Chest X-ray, AP view. Patient: 56 years old, sex F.
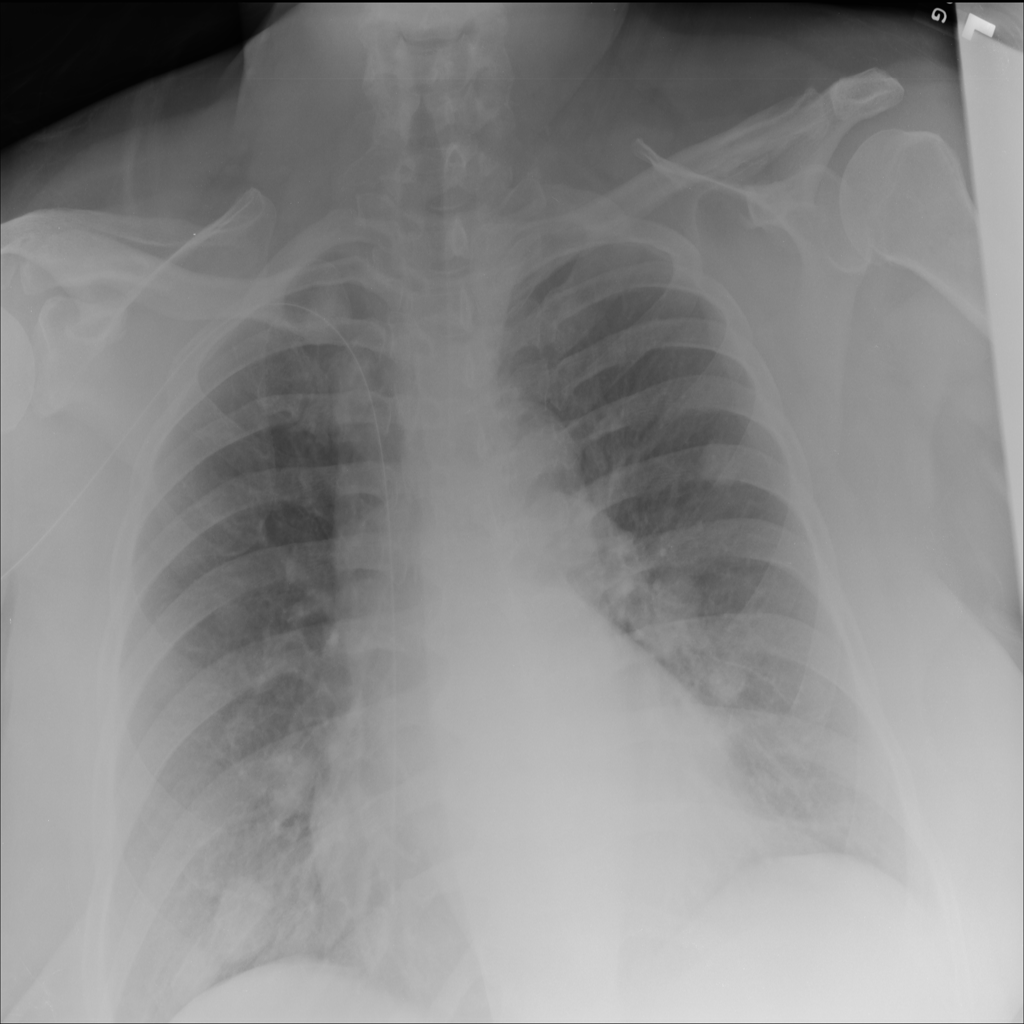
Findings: Nodule